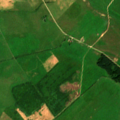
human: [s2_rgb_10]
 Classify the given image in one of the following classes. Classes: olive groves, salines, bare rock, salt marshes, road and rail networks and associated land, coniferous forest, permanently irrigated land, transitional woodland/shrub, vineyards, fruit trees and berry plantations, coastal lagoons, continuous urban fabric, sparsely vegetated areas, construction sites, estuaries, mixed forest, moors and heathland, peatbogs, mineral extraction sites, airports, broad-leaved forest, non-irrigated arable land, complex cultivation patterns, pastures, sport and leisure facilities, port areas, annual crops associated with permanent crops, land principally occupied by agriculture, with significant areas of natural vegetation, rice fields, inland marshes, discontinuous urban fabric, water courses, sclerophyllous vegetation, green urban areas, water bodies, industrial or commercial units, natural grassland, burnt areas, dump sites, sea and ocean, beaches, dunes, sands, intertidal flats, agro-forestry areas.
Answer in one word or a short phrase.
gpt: pastures, mixed forest, transitional woodland/shrub